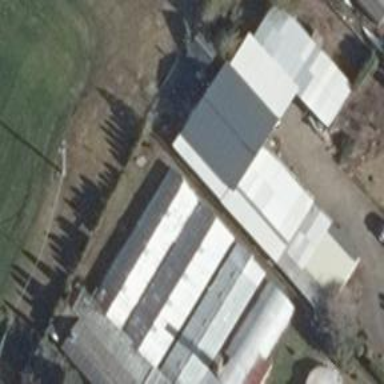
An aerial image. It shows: Greenhouse.